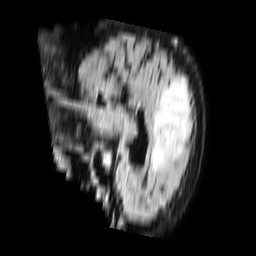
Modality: FLAIR
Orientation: sagittal
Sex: female
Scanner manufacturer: philips
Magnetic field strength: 1.5 T
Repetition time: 6 s
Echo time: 0.102 s